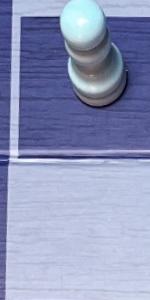
Label: Empty